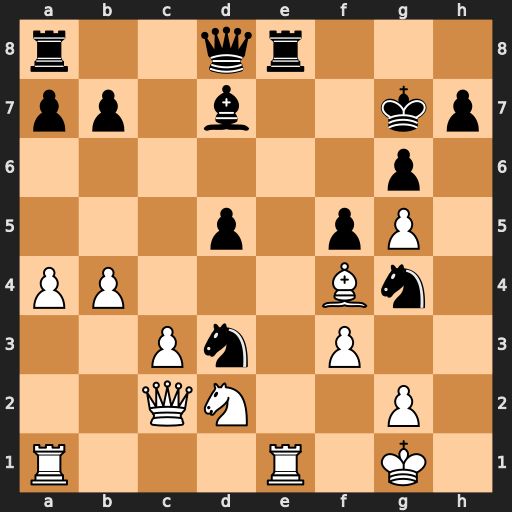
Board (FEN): r2qr3/pp1b2kp/6p1/3p1pP1/PP3Bn1/2Pn1P2/2QN2P1/R3R1K1
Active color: w
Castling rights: -
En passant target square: -
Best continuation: Qxd3 Qb6+ Qd4+ Qxd4+ cxd4 Rxe1+ Rxe1